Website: macys
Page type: billing-address
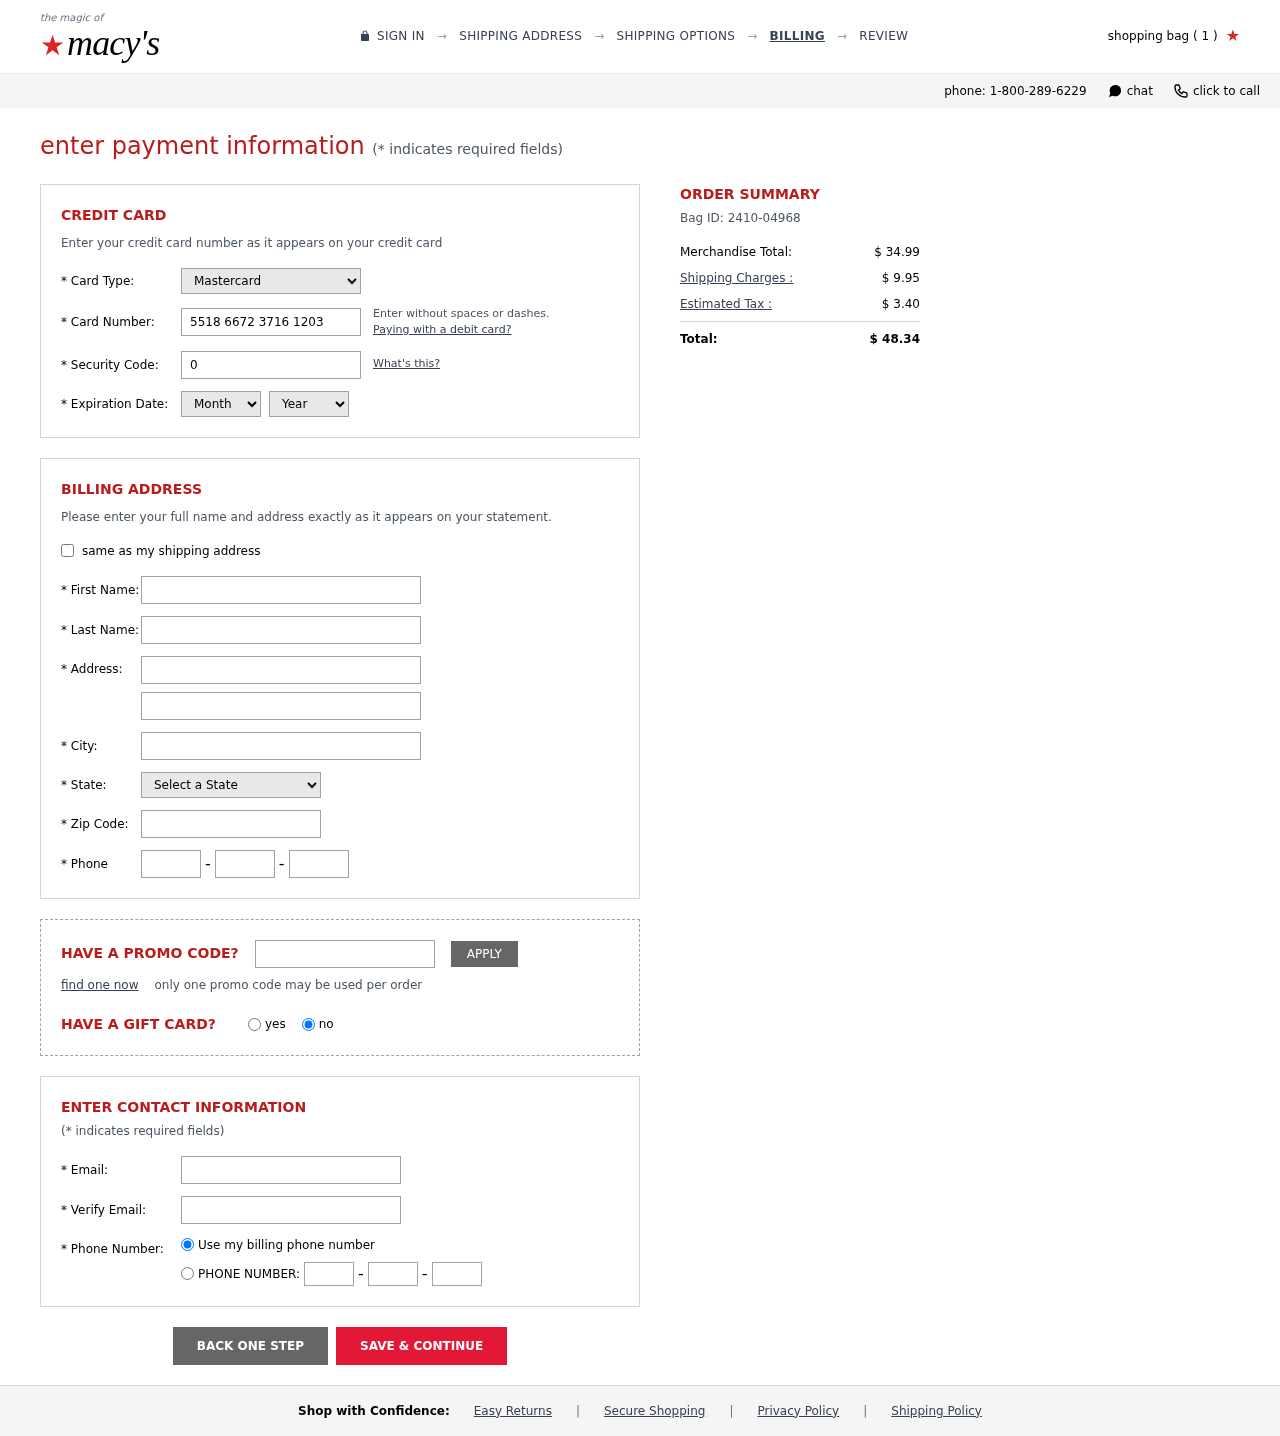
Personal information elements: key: PII_CARD_CVV
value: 053
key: PII_CARD_EXPIRY_MONTH
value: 04
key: PII_CARD_EXPIRY_YEAR
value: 28
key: PII_CARD_NUMBER
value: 5518 6672 3716 1203
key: PII_CARD_TYPE
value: Mastercard
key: PII_CITY
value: Jillianchester
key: PII_EMAIL
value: ryan.moreno@hotmail.com
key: PII_FIRSTNAME
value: Ryan
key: PII_LASTNAME
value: Moreno
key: PII_PHONE_AREA
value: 697
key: PII_PHONE_PREFIX
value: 437
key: PII_PHONE_SUFFIX
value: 0453
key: PII_POSTCODE
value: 22418
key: PII_STATE_ABBR
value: PR
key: PII_STREET
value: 9548 Fowler Junctions
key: PII_STREET2
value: Suite 114
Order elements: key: ORDER_NUM_ITEMS
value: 1
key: ORDER_ID
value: Bag ID: 2410-04968
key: ORDER_SUBTOTAL
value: $ 34.99
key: ORDER_SHIPPING_COST
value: $ 9.95
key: ORDER_TAX
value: $ 3.40
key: ORDER_TOTAL
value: $ 48.34